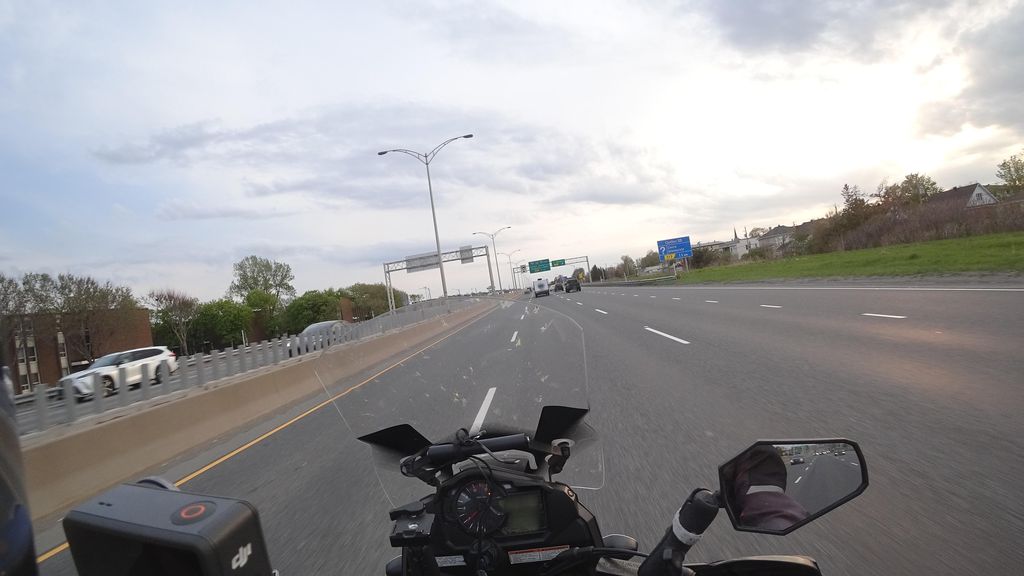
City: quebec_city